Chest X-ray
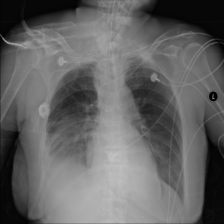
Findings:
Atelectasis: negative
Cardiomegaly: negative
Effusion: positive
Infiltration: positive
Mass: negative
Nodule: negative
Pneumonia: negative
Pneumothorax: negative
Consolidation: negative
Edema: negative
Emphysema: negative
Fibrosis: negative
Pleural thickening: negative
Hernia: negative